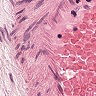
Metastatic tissue present: no